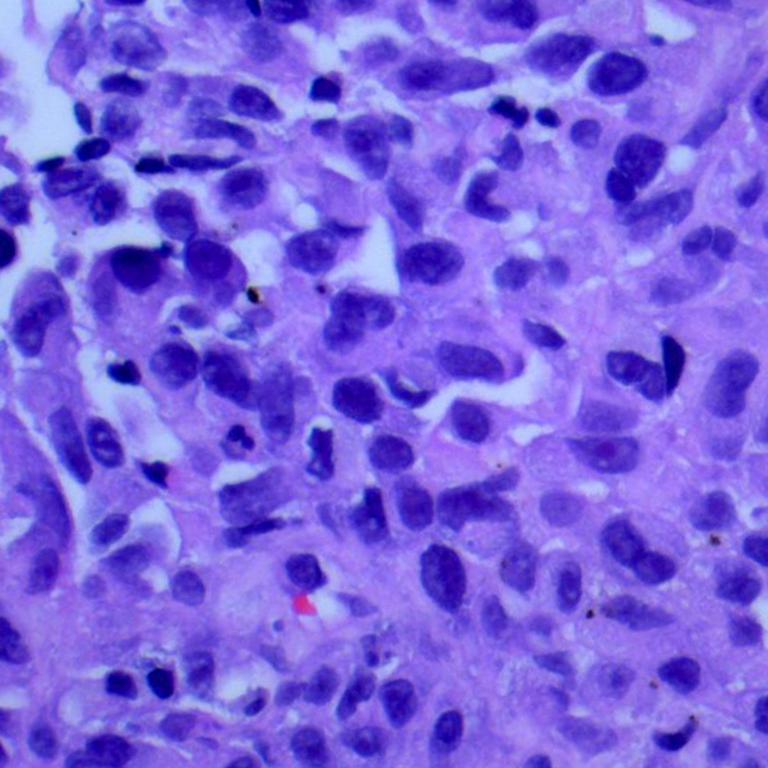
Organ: lung
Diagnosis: adenocarcinomas